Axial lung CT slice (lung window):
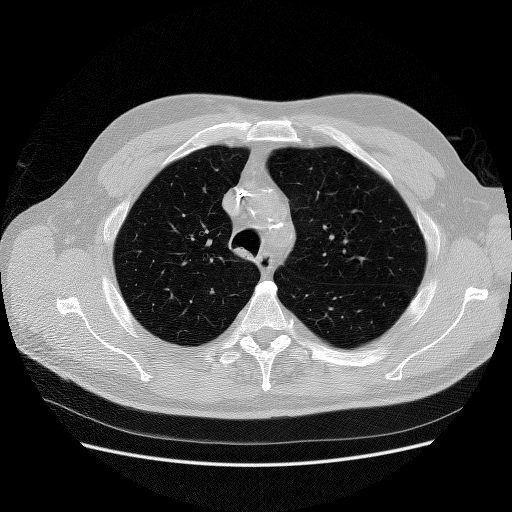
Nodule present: no